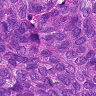
Metastatic tissue present: yes